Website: home-depot
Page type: billing-address
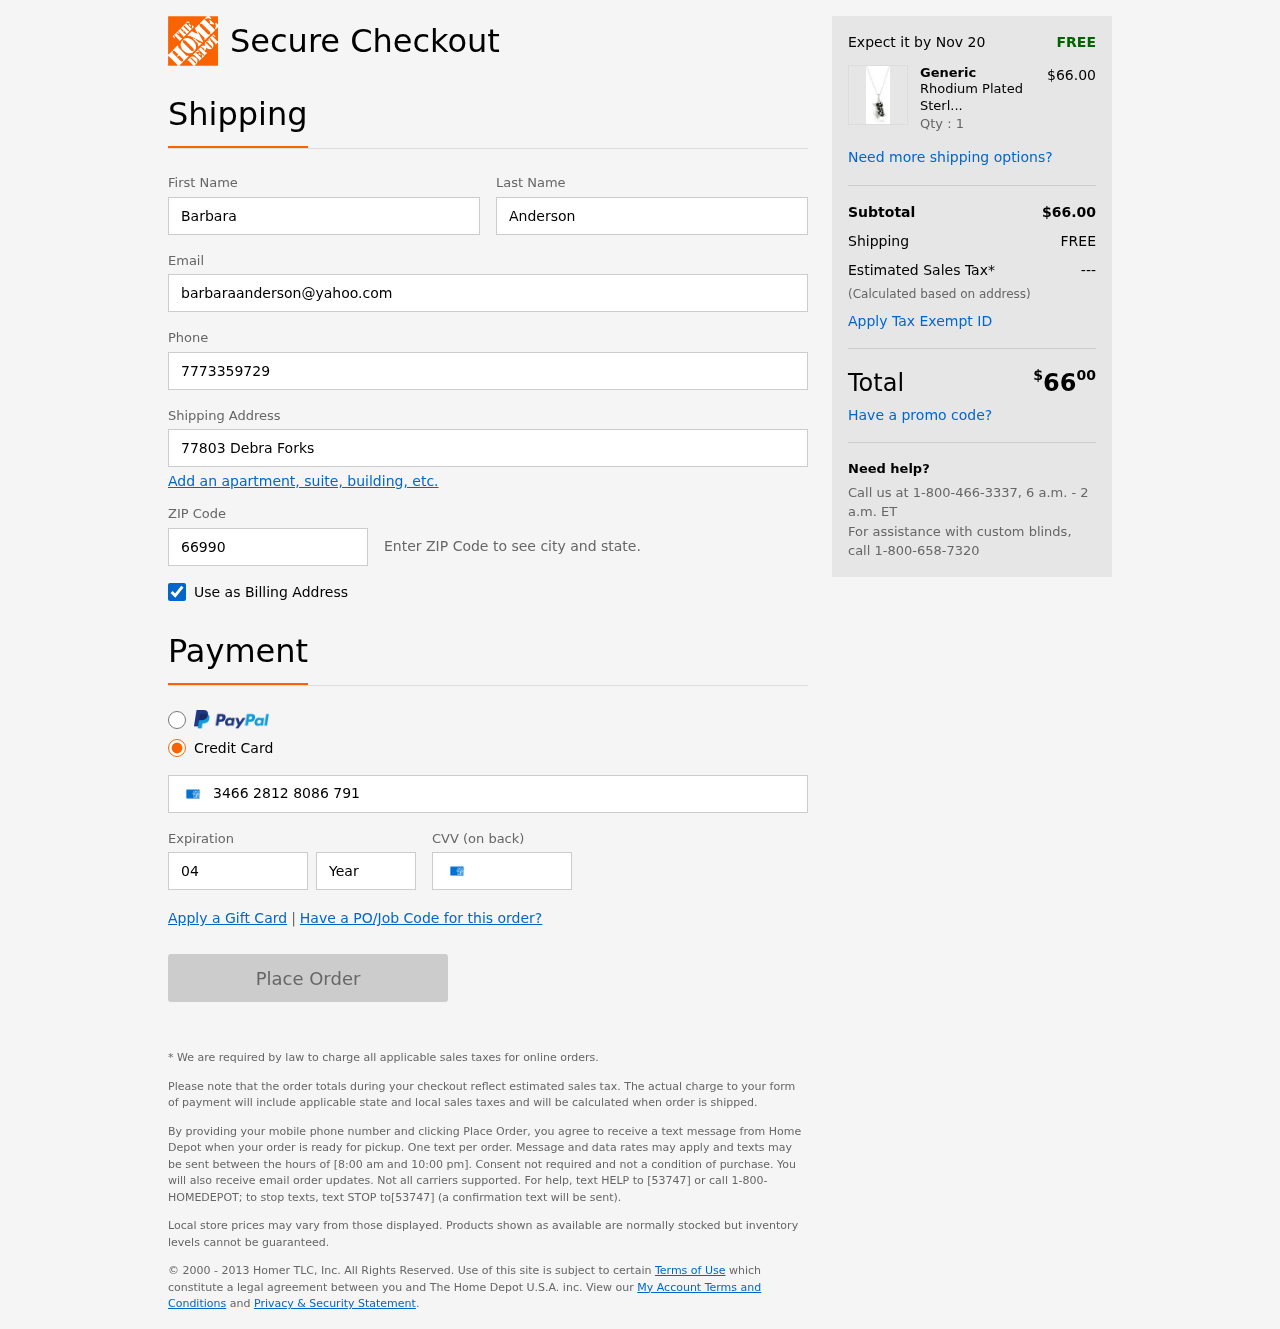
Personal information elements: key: PII_FIRSTNAME
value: Barbara
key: PII_LASTNAME
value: Anderson
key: PII_EMAIL
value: barbaraanderson@yahoo.com
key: PII_PHONE
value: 7773359729
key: PII_STREET
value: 77803 Debra Forks
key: PII_POSTCODE
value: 66990
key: PII_CARD_NUMBER
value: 3466 2812 8086 791
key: PII_CARD_EXPIRY_MONTH
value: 04
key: PII_CARD_CVV
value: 4081
Product elements: key: PRODUCT1_BRAND
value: Generic
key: PRODUCT1_NAME
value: Rhodium Plated Sterling Silver Penguin Pendant Necklace, 18"
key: PRODUCT1_PRICE
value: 66
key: PRODUCT1_QUANTITY
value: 1
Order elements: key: ORDER_DELIVERY_DATE
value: Nov 20
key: ORDER_SUBTOTAL
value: $66.00
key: ORDER_SHIPPING_COST
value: FREE
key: ORDER_TAX
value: ---
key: ORDER_TOTAL2
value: $6600